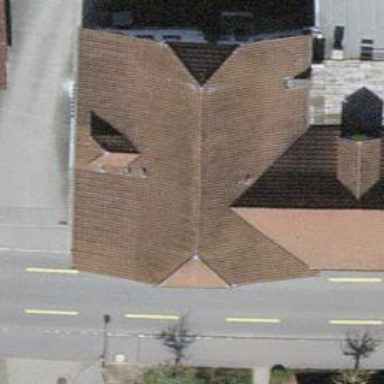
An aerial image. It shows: Restaurant.